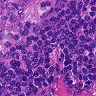
Metastatic tissue present: no